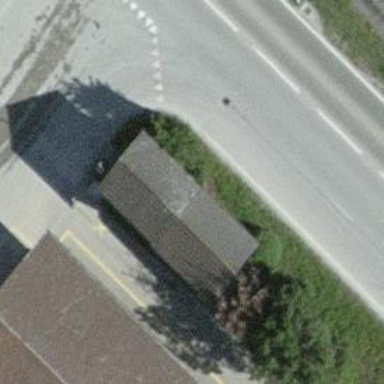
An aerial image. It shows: Service building.